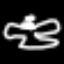
Label: angel